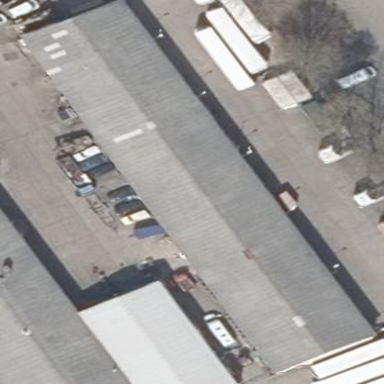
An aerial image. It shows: Industrial building with gabled roof.